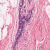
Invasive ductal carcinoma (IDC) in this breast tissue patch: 0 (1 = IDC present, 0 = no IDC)